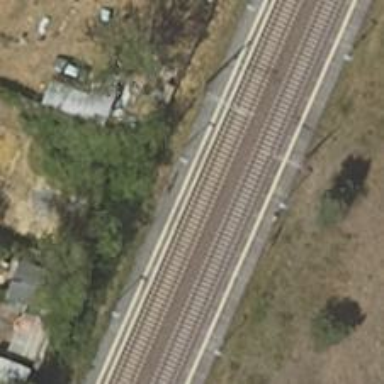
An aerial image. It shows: Close-up of railway platform edge.